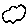
Label: cloud